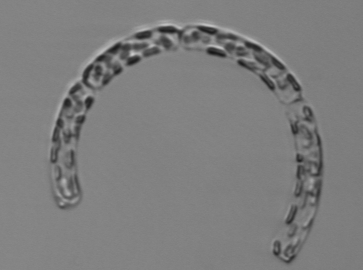
Label: Guinardia_striata